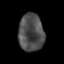
Tissue: prostate
Cell type: Epithelial cells
Senescence score: 0.3578
Nuclear area (px): 928
Mean DAPI intensity: 77.449